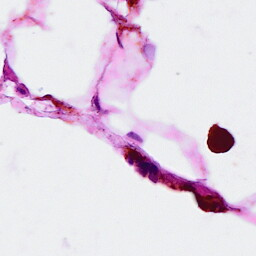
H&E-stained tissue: Breast